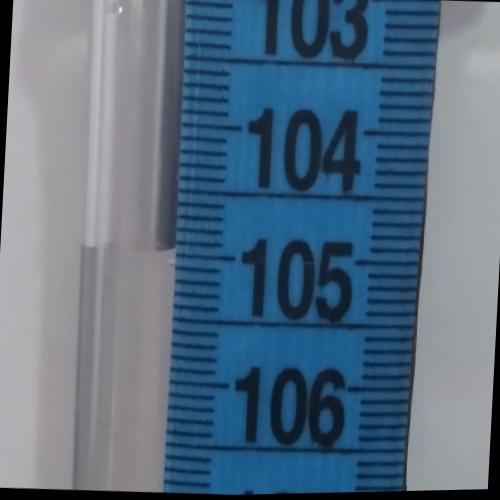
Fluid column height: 105.0 cm